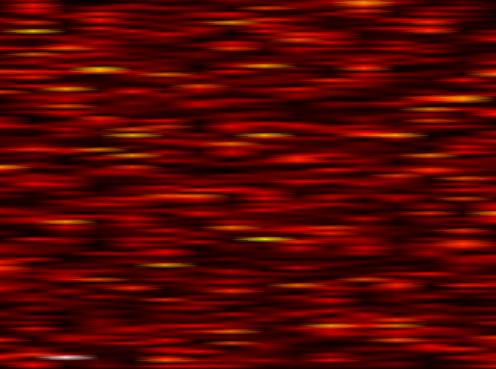
Label: FBMC